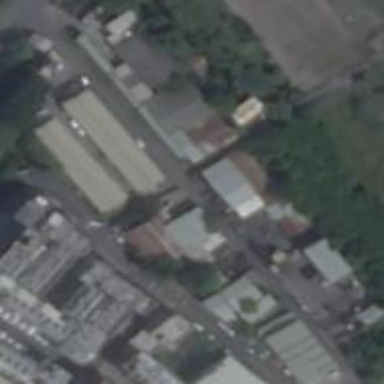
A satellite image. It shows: Industrial area.